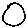
Label: circle